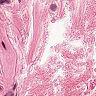
Metastatic tissue present: no